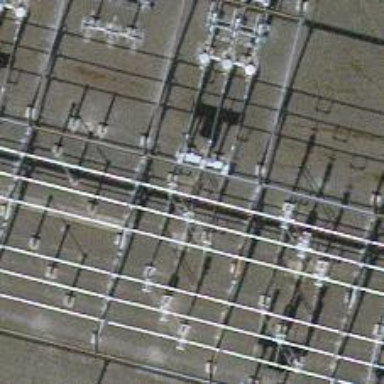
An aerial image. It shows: Power line with 3 cables. It is situated in bay.